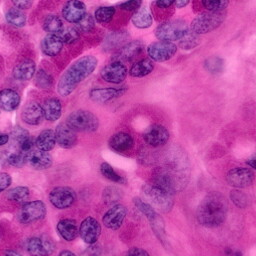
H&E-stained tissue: Pancreatic